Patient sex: M
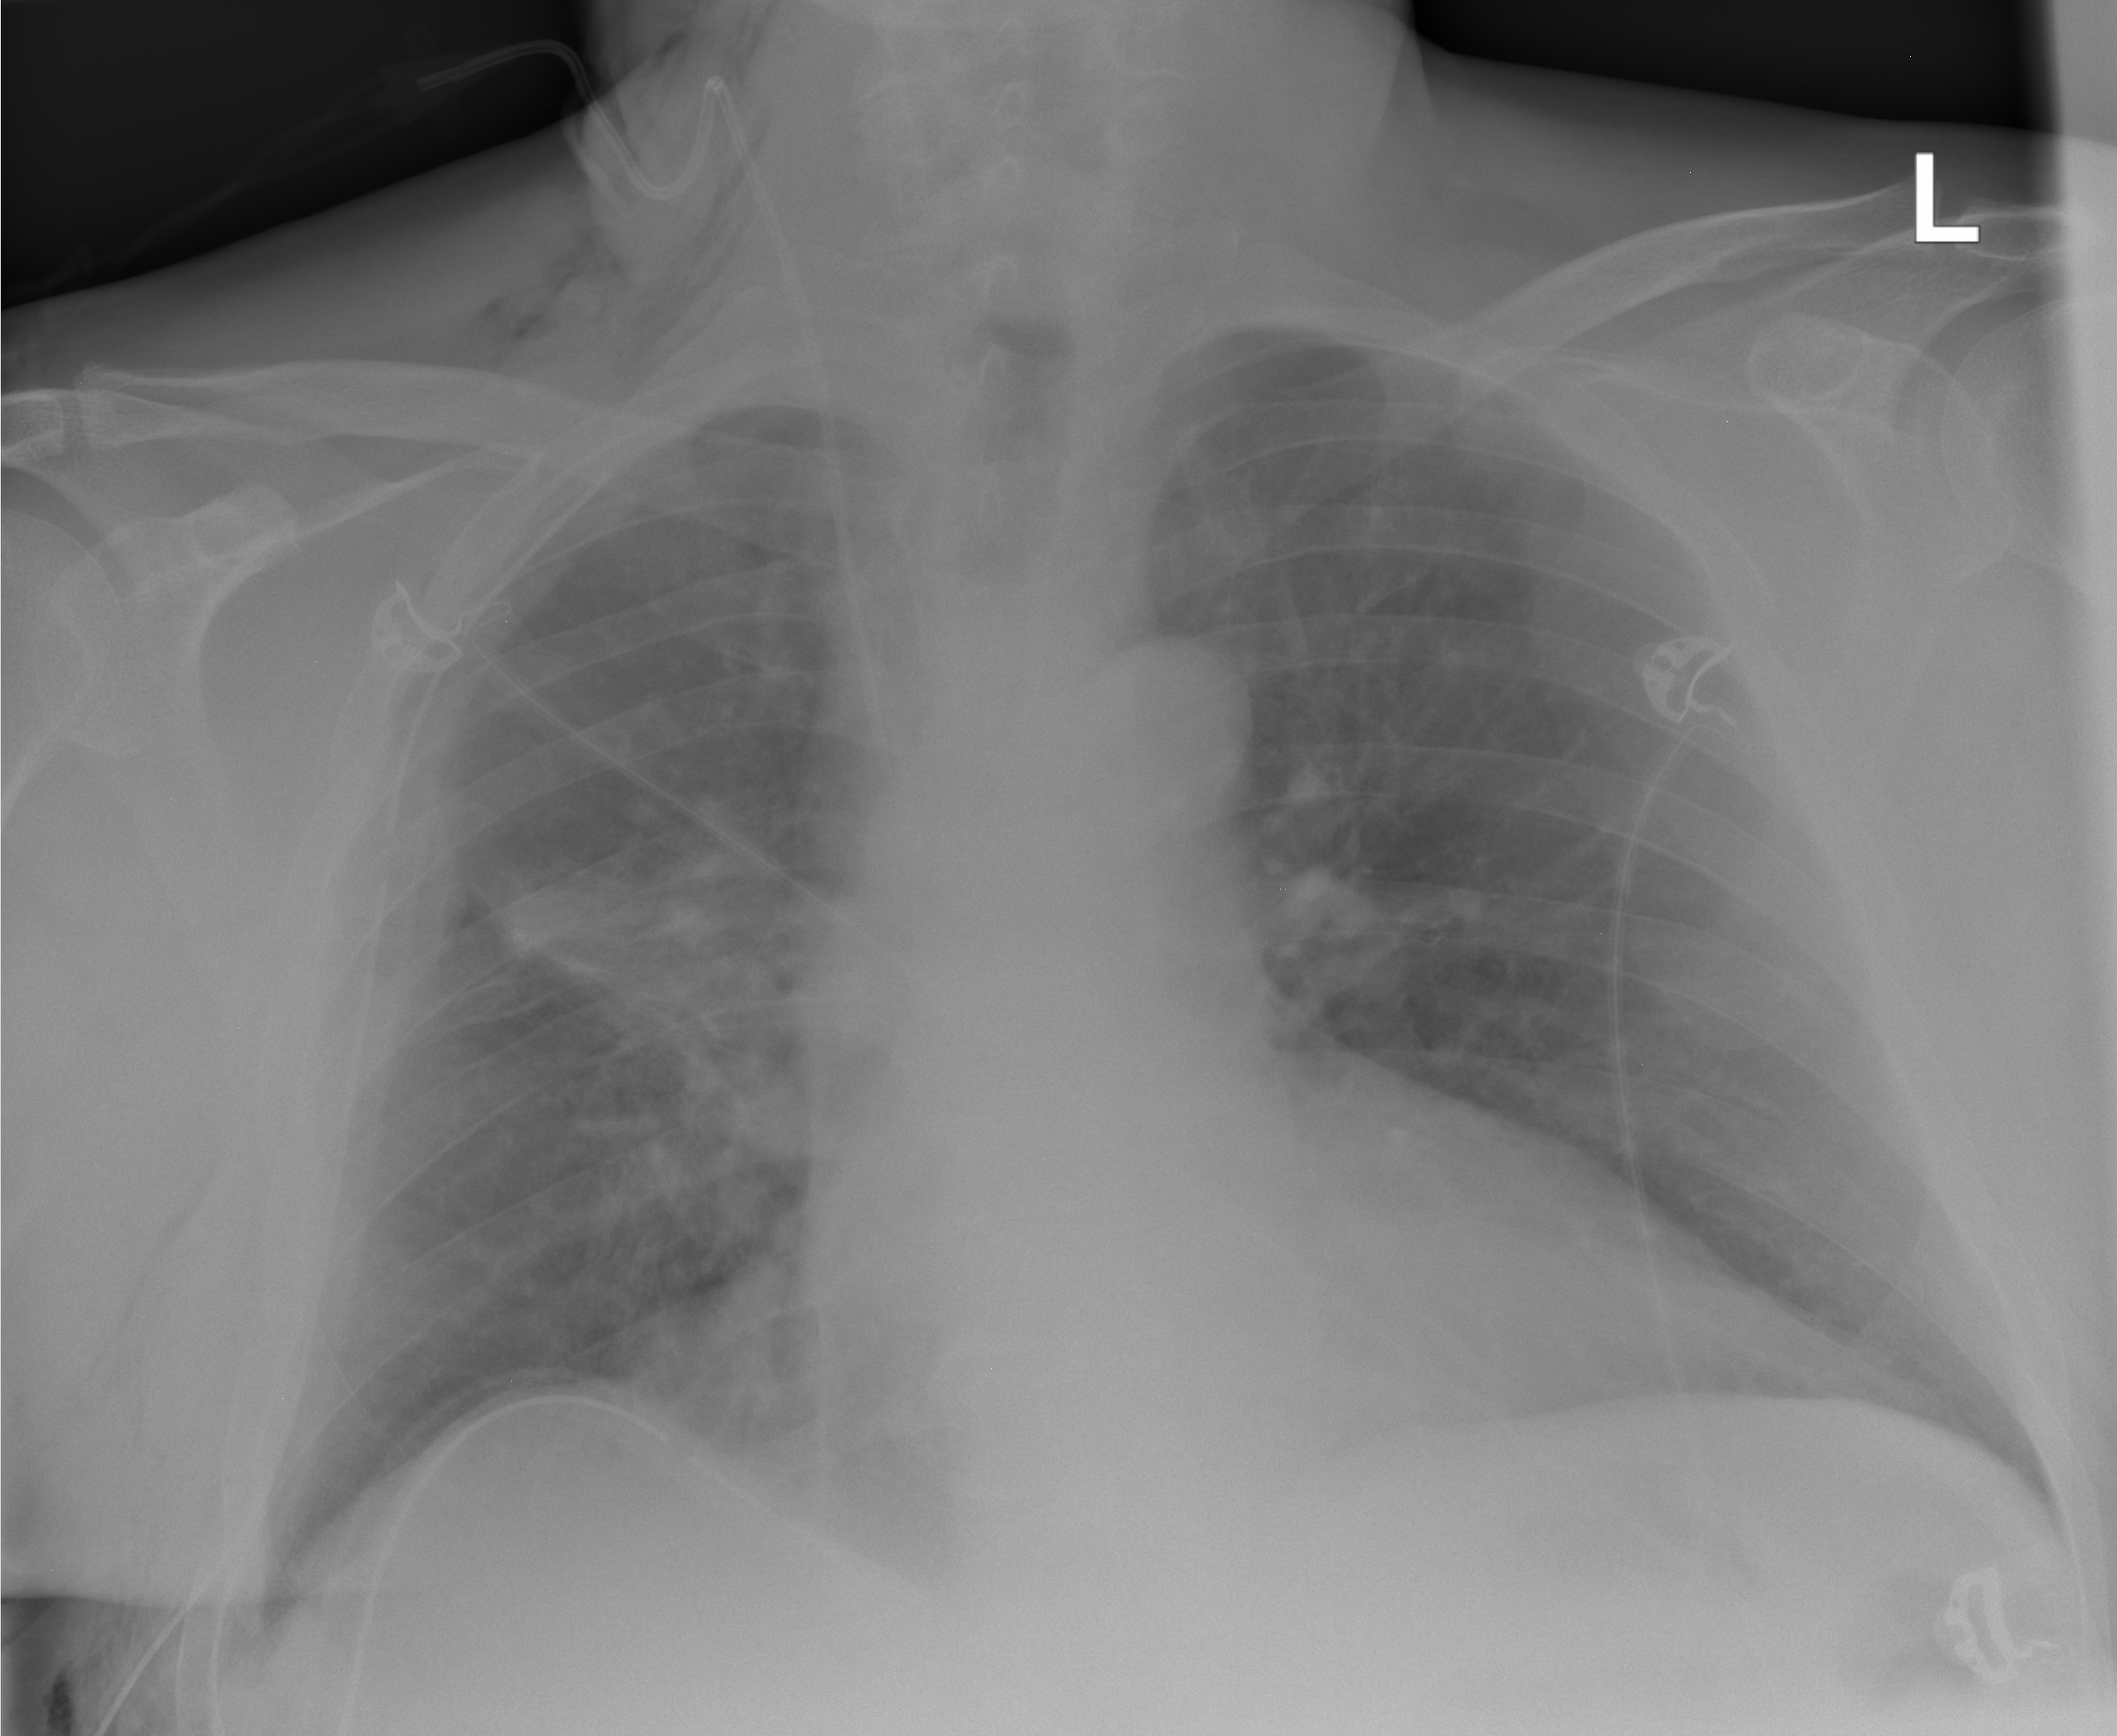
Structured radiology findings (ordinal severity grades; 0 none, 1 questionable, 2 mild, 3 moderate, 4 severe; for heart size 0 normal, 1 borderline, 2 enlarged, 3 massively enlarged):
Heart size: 0
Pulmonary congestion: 1
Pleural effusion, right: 0
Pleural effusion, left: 0
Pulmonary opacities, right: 0
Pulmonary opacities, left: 0
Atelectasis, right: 2
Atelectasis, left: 2